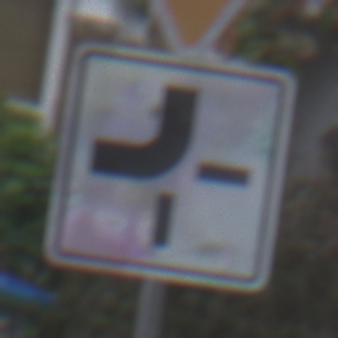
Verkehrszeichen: VerlaufVorfahrtsstrasse2
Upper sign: VorfahrtGewaehren
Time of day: MorningAfternoon
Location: Outdoor (Urban)
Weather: Overcast
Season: NotSpecified
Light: Natural